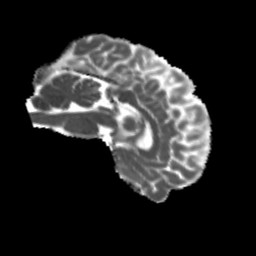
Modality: MD
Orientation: sagittal
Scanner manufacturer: siemens
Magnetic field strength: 3 T
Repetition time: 4 s
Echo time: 0.0594 s